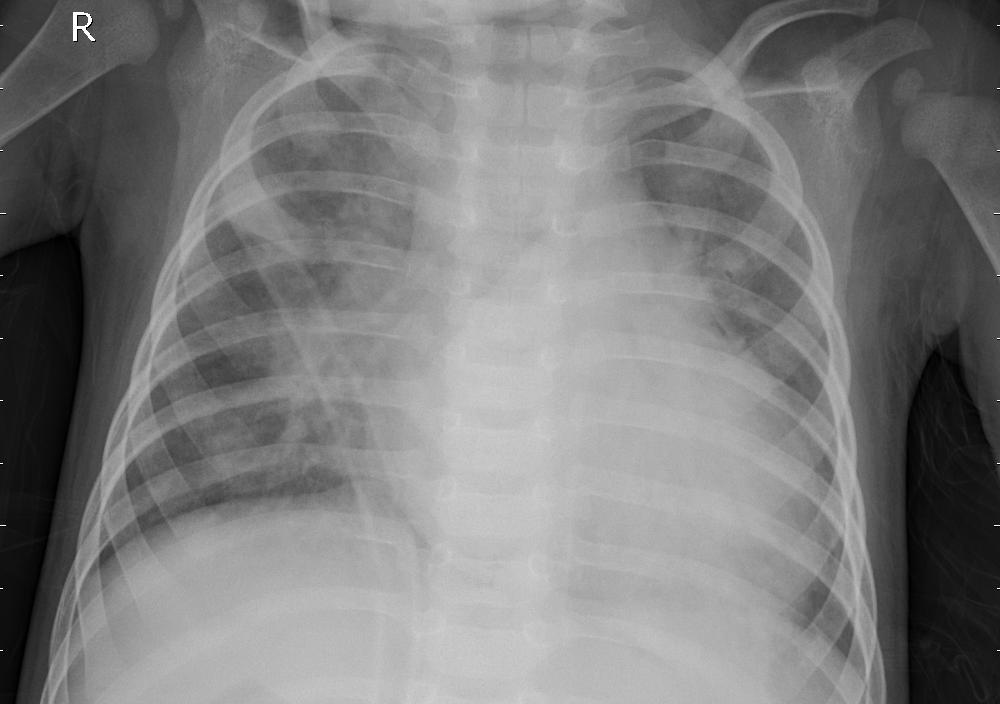
Diagnosis: PNEUMONIA